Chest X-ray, PA view. Patient: 46 years old, sex M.
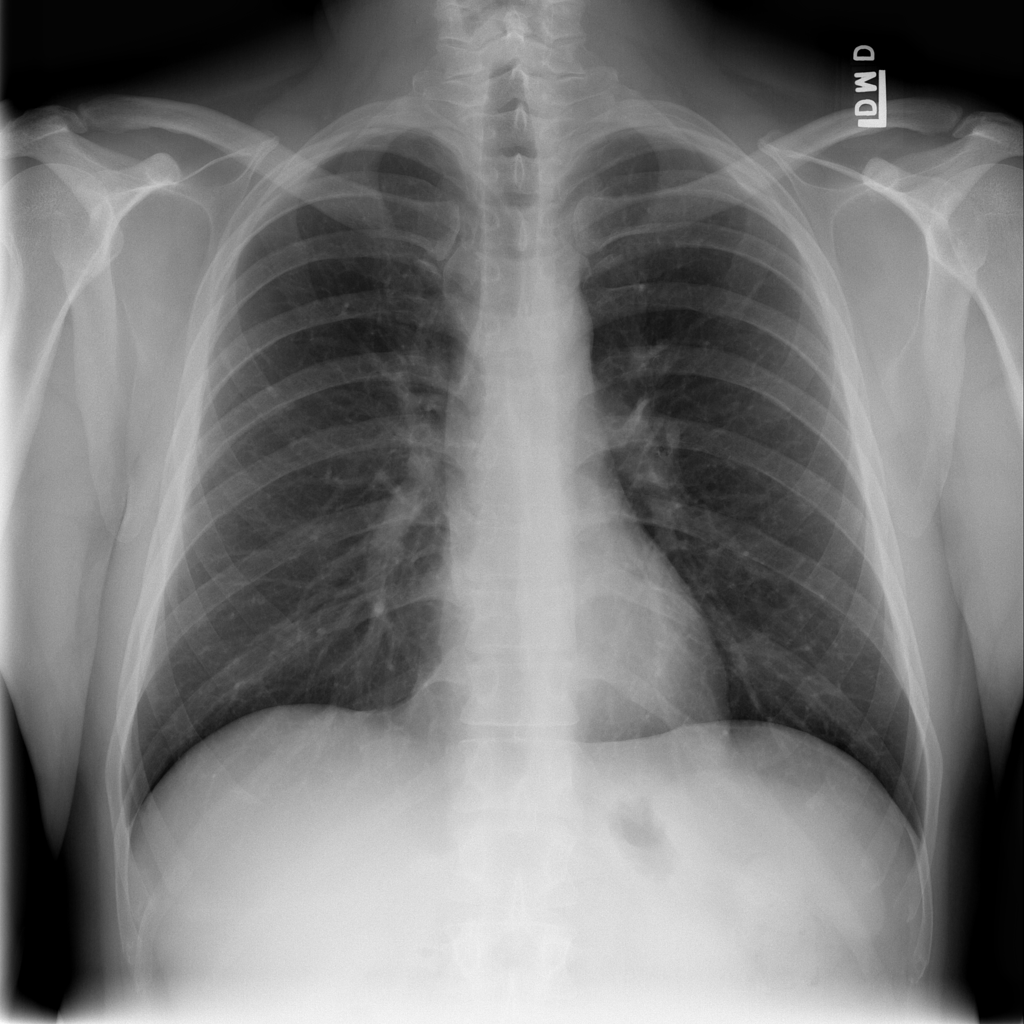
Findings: No Finding